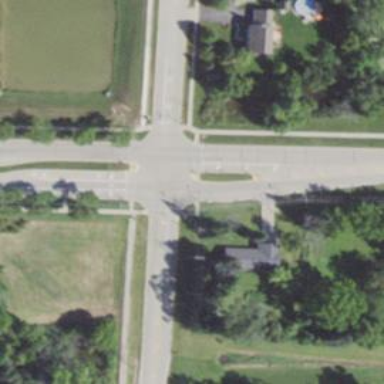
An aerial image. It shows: Zebra crossing on the road.